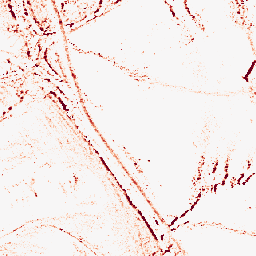
Category: morphological
Decomposition family: morphological_rect
Decomposition parameters: operation: opening
width: 5
height: 3
Upsampling method: area
Upsampling parameters: scale: 4
Upsampling scale: 4